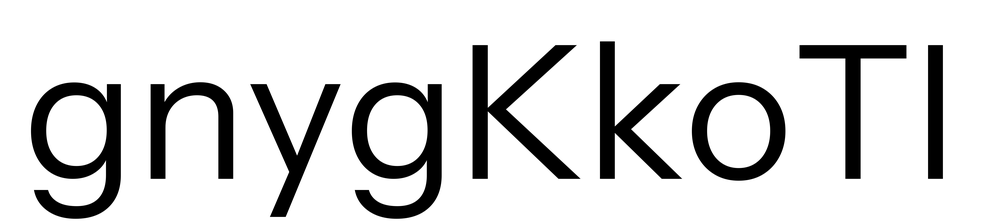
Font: InstrumentSans_Regular